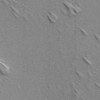
Label: not_dusty